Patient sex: F
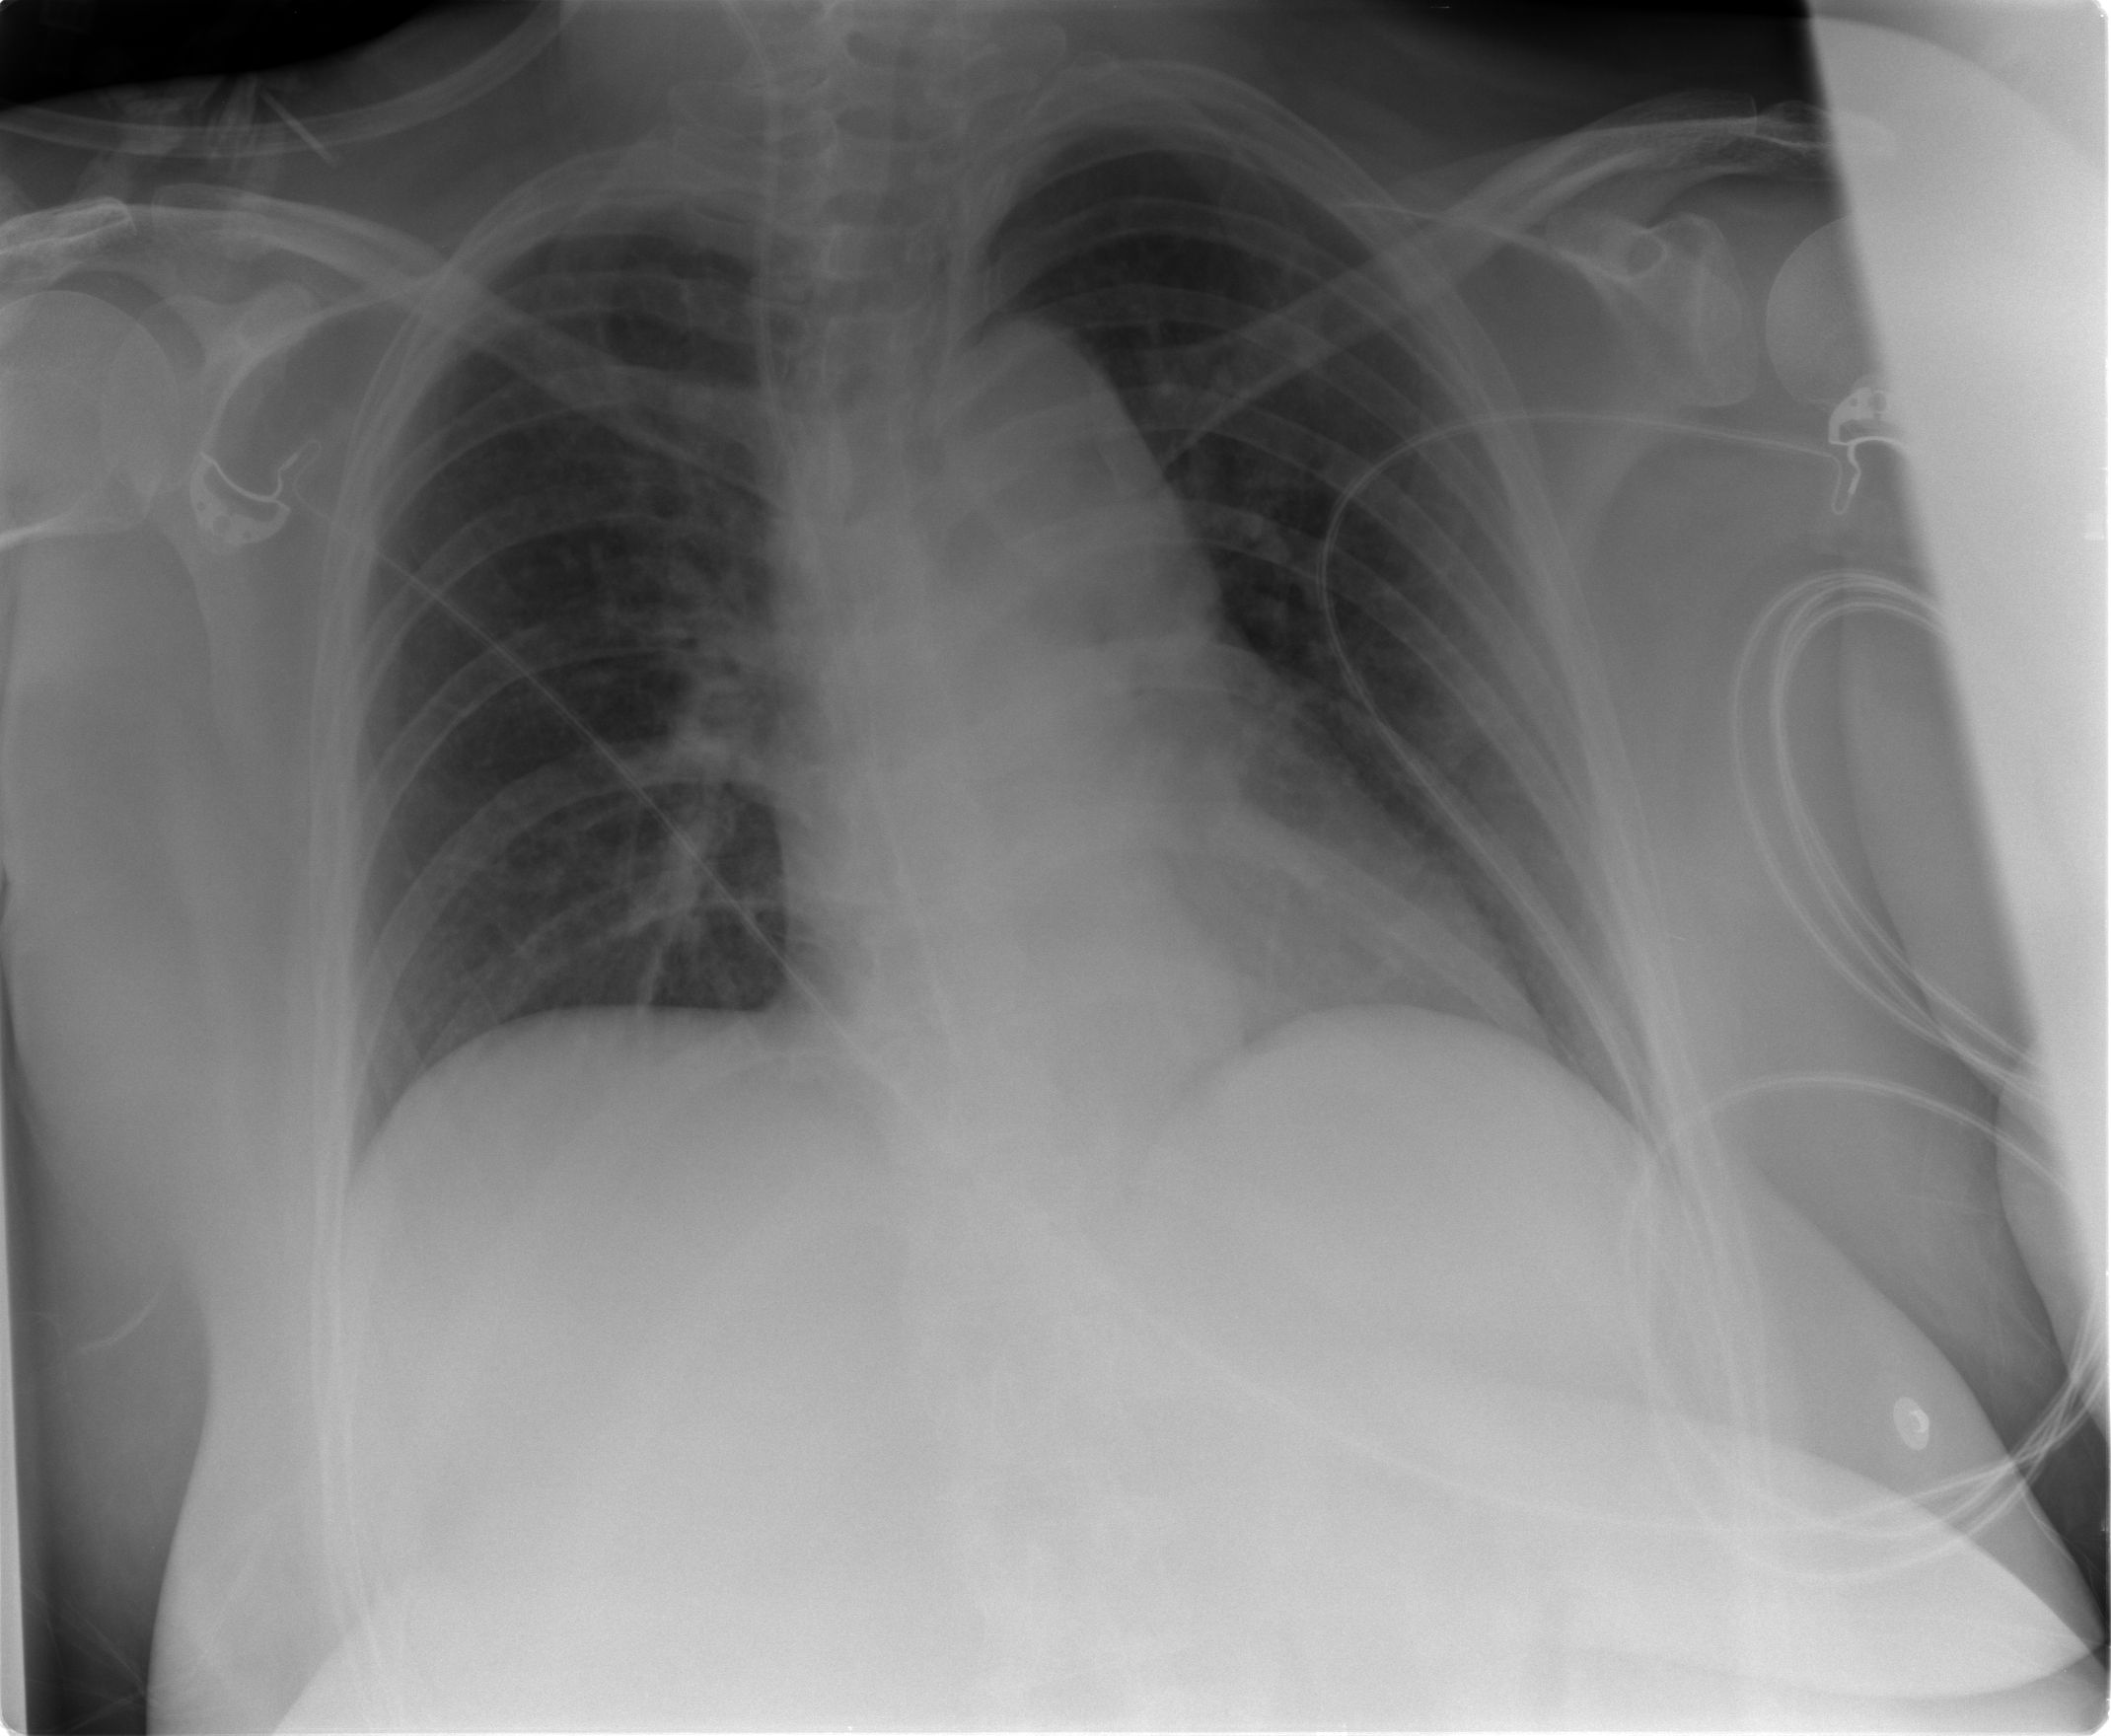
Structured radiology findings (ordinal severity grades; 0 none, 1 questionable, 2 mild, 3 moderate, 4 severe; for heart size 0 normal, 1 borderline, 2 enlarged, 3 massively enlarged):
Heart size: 1
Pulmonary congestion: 1
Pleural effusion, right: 0
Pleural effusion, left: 0
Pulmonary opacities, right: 0
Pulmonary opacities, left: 0
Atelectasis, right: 0
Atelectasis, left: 0